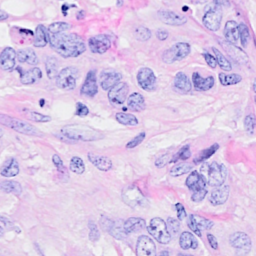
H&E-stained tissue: Breast